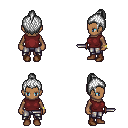
a pixel art fantasy rpg character, female body template, human, dark skin, maroon sleeveless shirt, metal pants, white short topknot hairstyle, bracelets, brown shoes, dagger, four views (front, back, left, right), 2x2 character sprite sheet, small pixel art, hard edges, no anti-aliasing